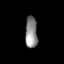
Tissue: skin
Cell type: Epithelial cells
Senescence score: 0.1873
Nuclear area (px): 376
Mean DAPI intensity: 138.582